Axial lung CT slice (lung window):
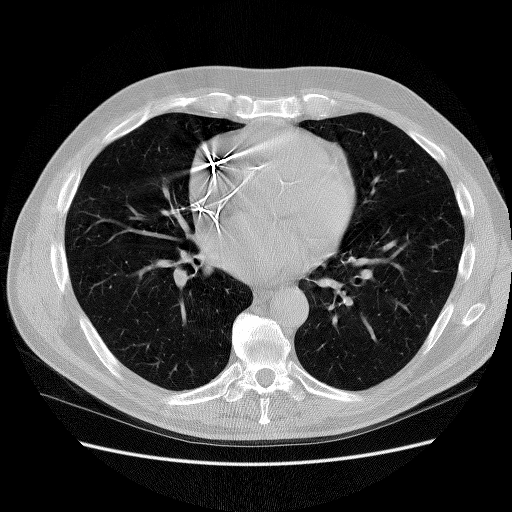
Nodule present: no